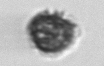
Label: Syracosphaera_pulchra